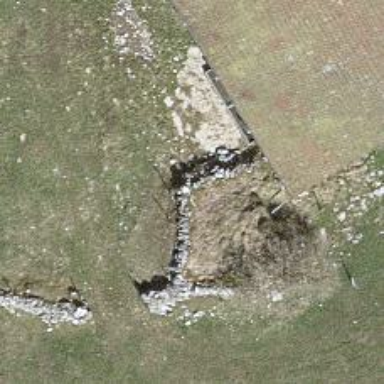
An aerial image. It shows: Dry stone wall barrier.